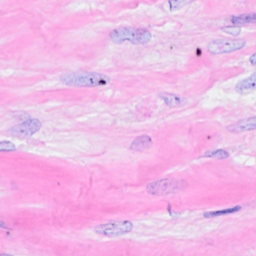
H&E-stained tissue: Breast